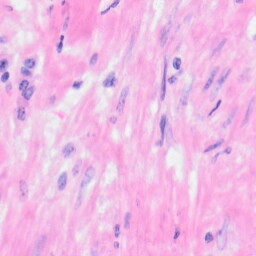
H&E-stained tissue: Kidney